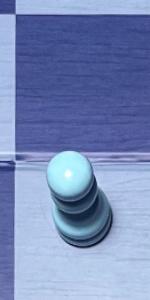
Label: Pawn_White